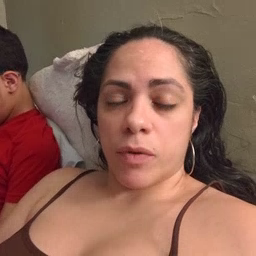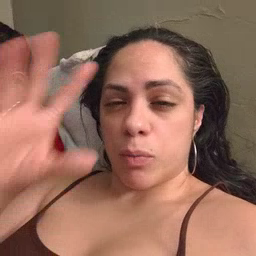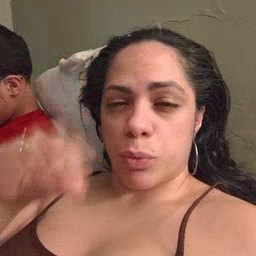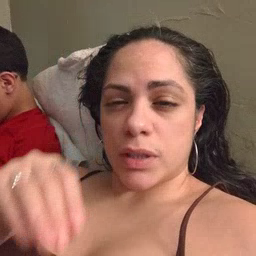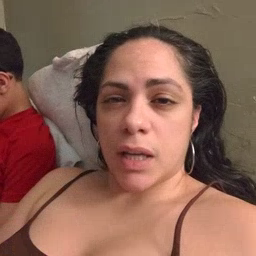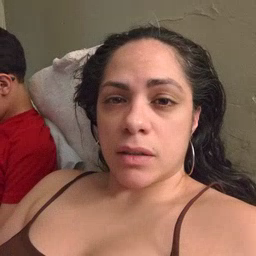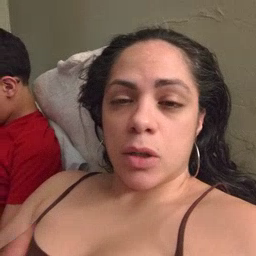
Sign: pretend